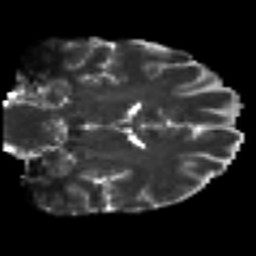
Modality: T2w
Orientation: coronal
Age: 26
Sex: male
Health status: healthy
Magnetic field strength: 3 T
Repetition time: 8.4 s
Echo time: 0.0926 s